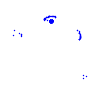
Particle: electron